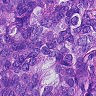
Metastatic tissue present: yes